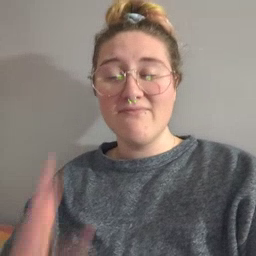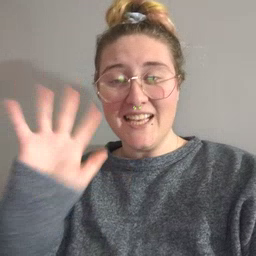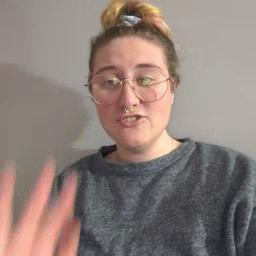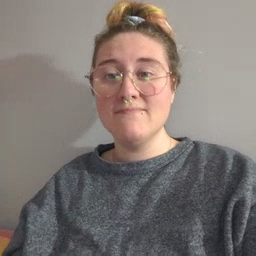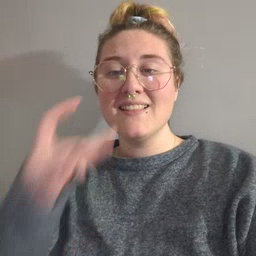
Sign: finish